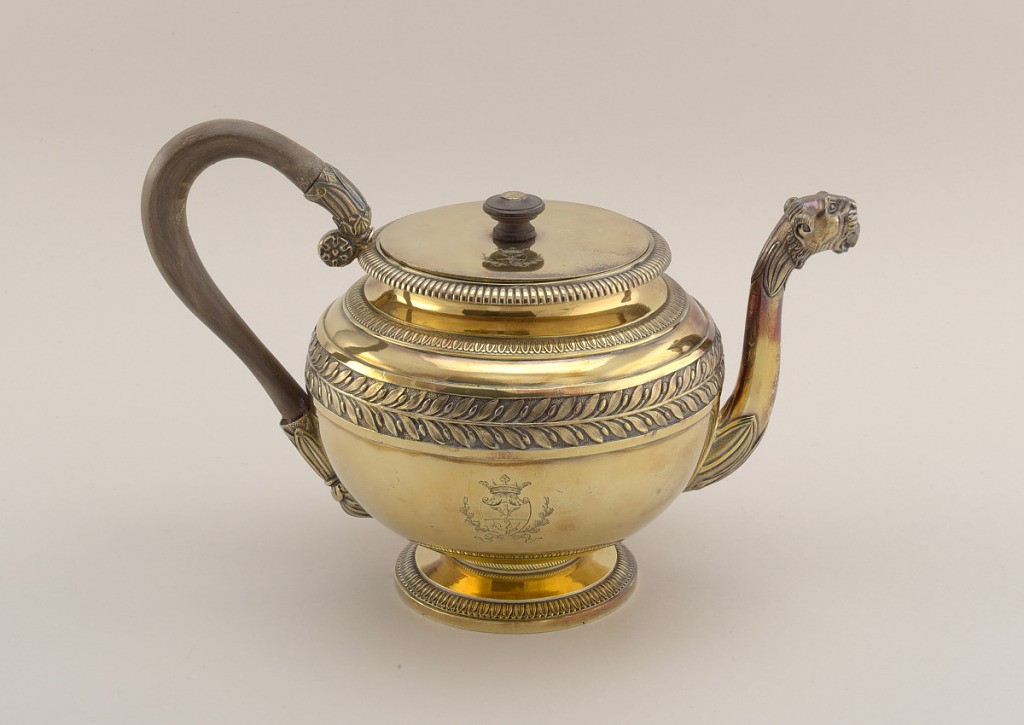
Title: Teapot with Lion Head Spout
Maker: Charles Nicolas Odiot, French, 1789 – 1868
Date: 1825–1838
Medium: silver, gold, wood
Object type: teapot
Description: a) Teapot with globular body on flaring foot. Leaf and dart relief around foot and on shoulder, laurel wreath around body, fluting around rim. Spout ending in lion's head. Wooden handle set in leafy tubes. b) Flat cover with wooden finial. Engraved shield, crowned, of Borghese family.